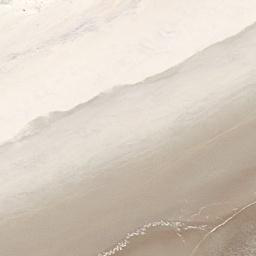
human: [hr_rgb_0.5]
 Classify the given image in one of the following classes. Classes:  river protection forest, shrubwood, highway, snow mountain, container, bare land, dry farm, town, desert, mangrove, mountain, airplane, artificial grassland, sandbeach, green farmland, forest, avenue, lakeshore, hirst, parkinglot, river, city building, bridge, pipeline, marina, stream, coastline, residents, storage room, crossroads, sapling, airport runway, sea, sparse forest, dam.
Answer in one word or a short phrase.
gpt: sandbeach